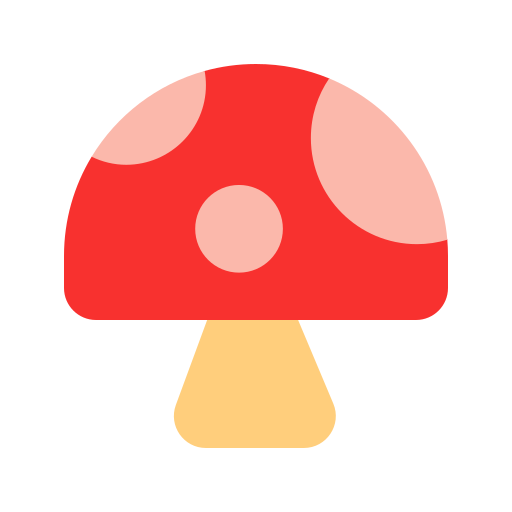
mushroom flat